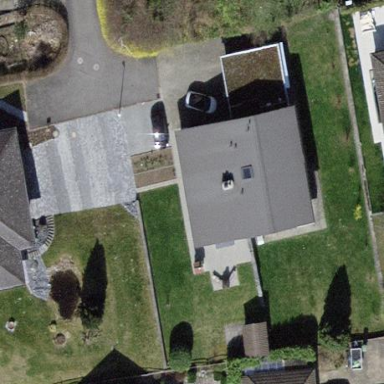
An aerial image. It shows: Simple and straightforward house.